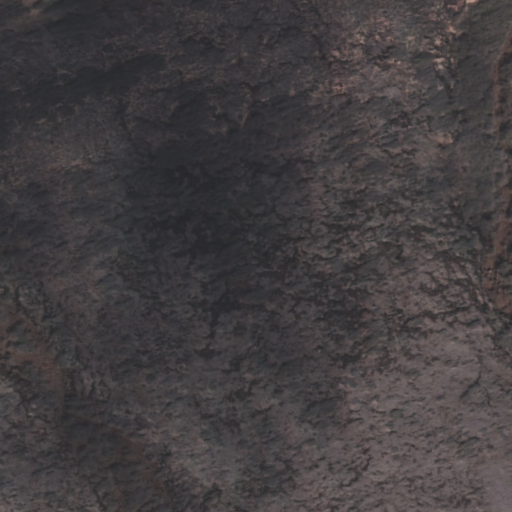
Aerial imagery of mountain in Hawaii named Kaena containing only unknown